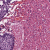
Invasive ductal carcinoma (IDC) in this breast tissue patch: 1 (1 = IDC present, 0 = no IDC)